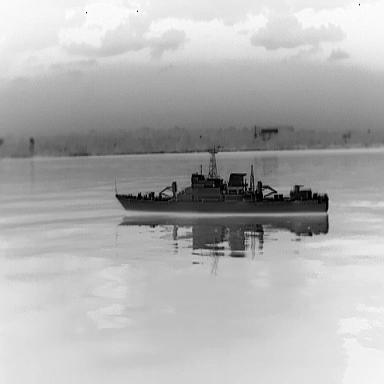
There is a warship in the infrared image.